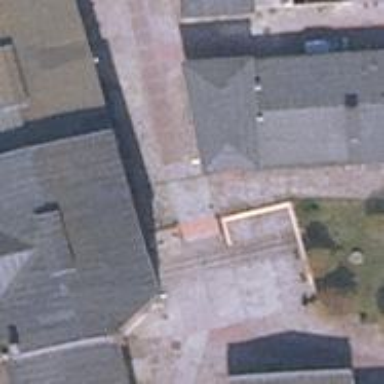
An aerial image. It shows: Community centre.